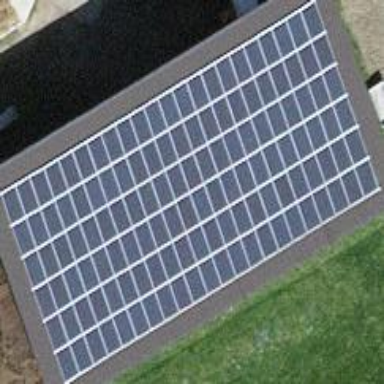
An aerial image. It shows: Solar power generator with photovoltaic panels.